Question: I'm sorry I cannot show you the code, it is currently on my localhost.
I am pretty sure I have correctly typed the code because Netbeans doesn't show any errors. I am making my parents website for their charity, Enough to Spare. When I load the webpage though, there is a white line on all sides (although you can't see the top line because that div is white)
Here is a screenshot.

Anyone have any suggestions?
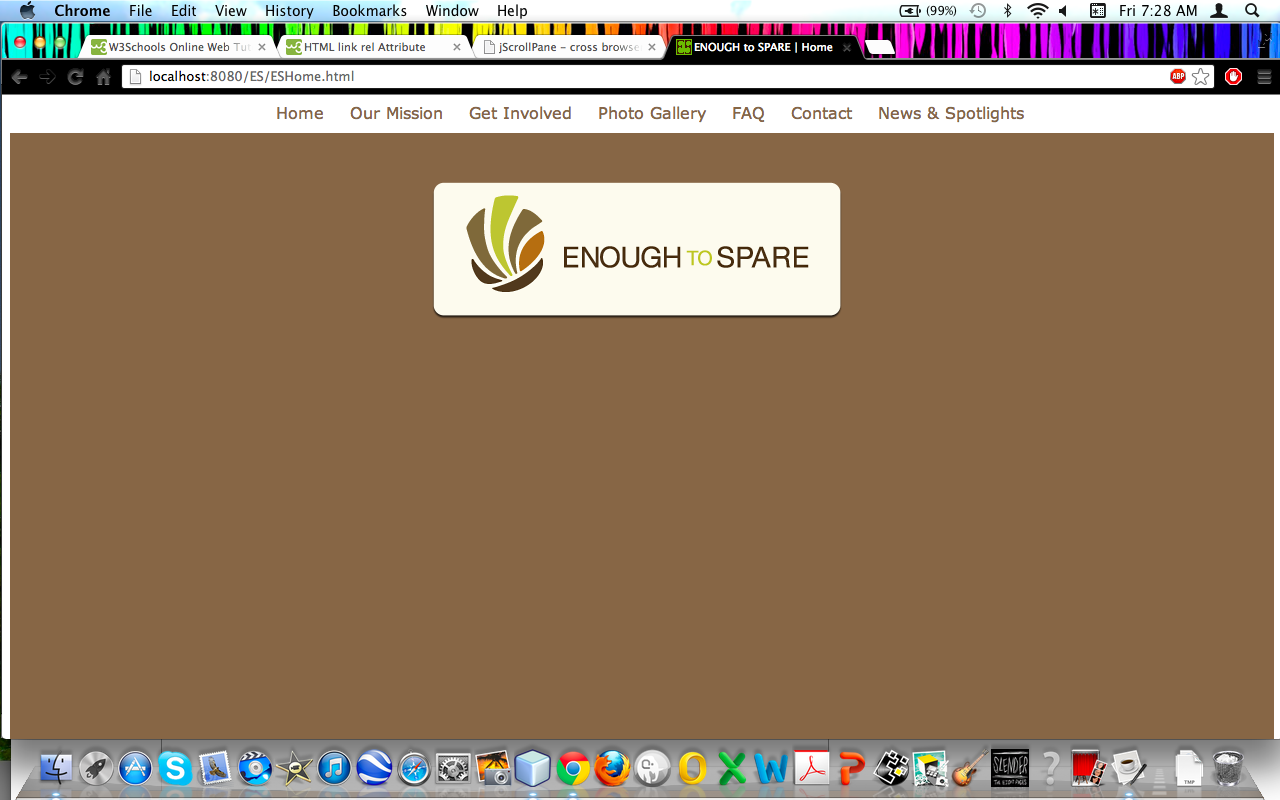
Answer: I would recommend you use a reset.css file before your own.css, so you start with a blank slate.
You could always add -
'''
html { width:100%; height:100%; margin:0 padding:0; }
body { width:100%; height:100%; margin:0; padding:0; }
'''
<URL> - This is where I look to get my reset.css file
Thank you to <URL> for reminding me to put in margin:0; and padding:0;!
: Have you tried using the Chrome Developer Tools? You can play with the css using that. Right click on an element and click on inspect, there you can add new css styles and edit your current ones. It is a brilliant way to find solutions to your css issues... it also shows you what line in your css file you're at, so when you come to make the changes in file you know where to look straight away! :)